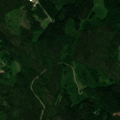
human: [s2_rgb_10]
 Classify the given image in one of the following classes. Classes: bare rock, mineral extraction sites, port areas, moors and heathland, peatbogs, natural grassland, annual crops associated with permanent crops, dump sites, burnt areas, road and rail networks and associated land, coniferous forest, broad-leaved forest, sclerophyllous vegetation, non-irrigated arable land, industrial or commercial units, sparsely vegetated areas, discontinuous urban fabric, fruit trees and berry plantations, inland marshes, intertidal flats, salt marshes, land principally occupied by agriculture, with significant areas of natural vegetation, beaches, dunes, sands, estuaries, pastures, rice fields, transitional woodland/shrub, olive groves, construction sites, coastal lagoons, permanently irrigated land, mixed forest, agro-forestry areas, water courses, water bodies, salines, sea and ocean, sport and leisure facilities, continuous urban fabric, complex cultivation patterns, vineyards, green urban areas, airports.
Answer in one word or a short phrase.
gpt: coniferous forest, mixed forest